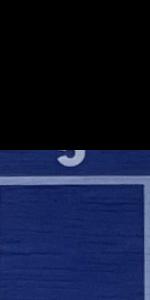
Label: Empty